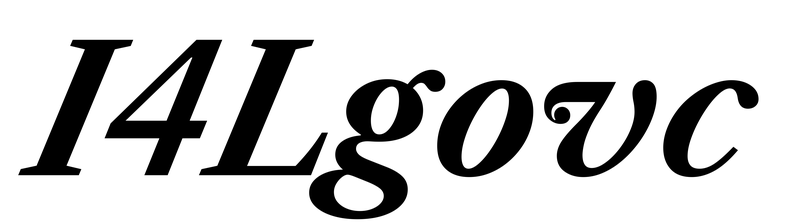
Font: LibreCaslonText-Italic_Bold_Italic